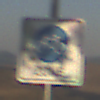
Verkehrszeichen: BeginnFahrradzone
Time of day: SunriseSunset
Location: Outdoor (Nature)
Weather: Clear
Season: NotSpecified
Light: Natural